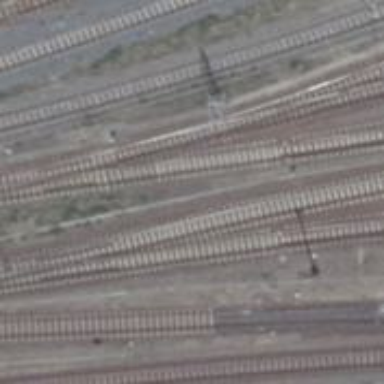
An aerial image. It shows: Abandoned railway.